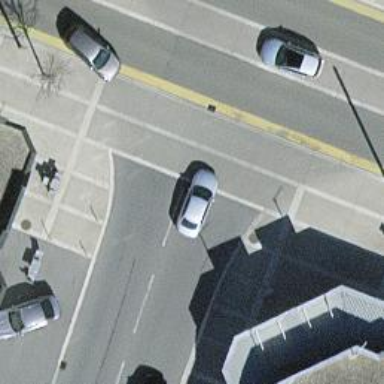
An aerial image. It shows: Unmarked road crossing.